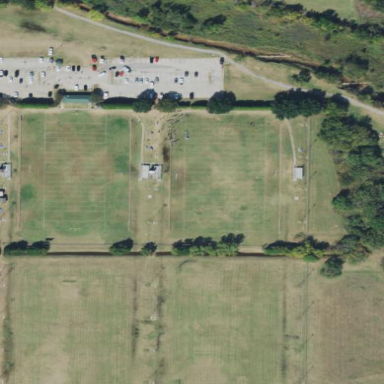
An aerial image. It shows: American football pitch for leisure and sport activities.